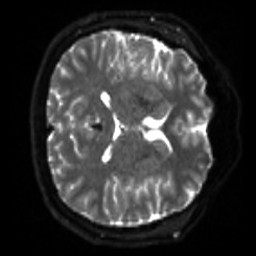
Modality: sbref
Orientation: axial
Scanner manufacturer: siemens
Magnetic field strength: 3 T
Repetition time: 4 s
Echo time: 0.0594 s